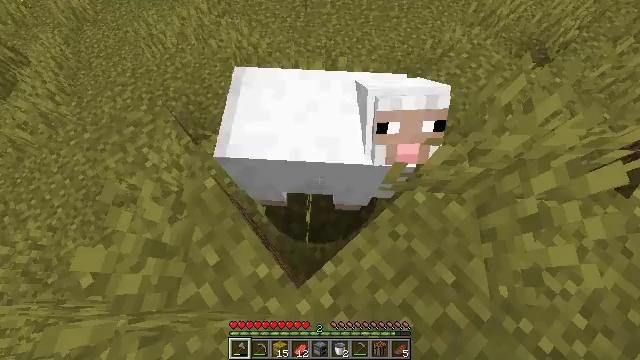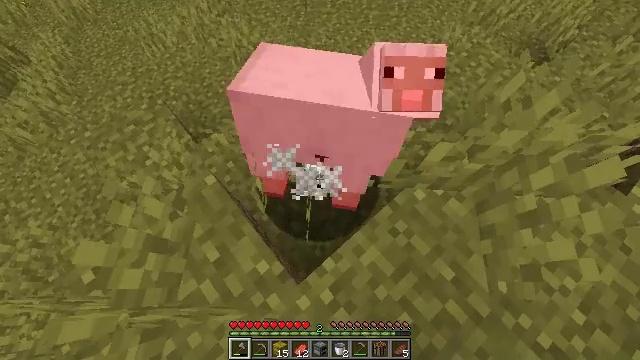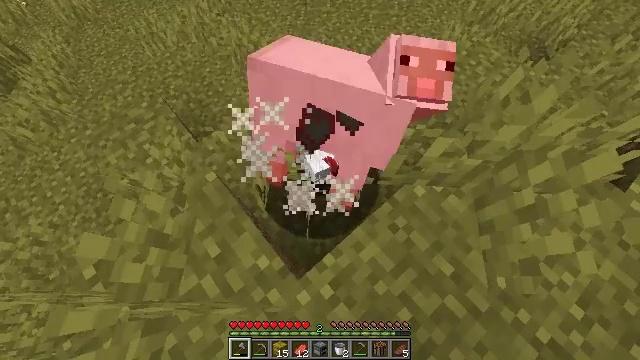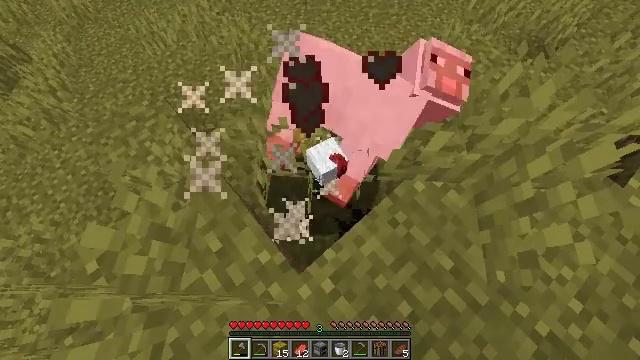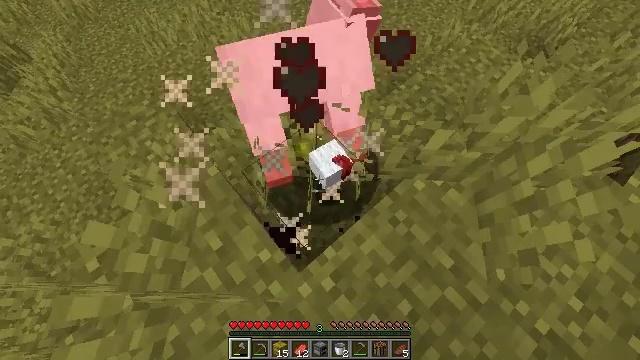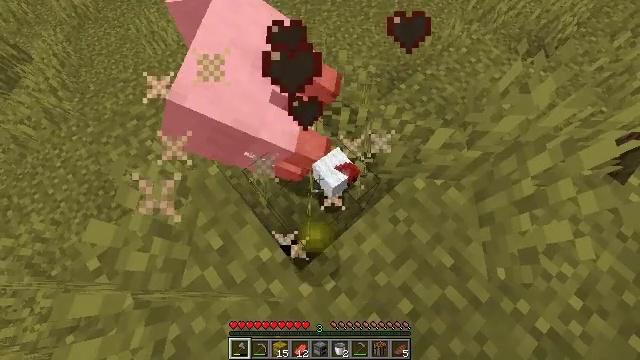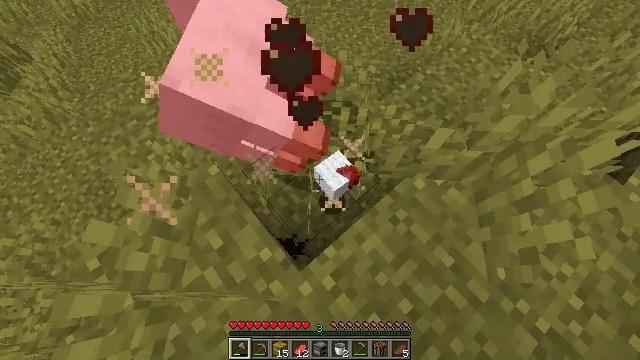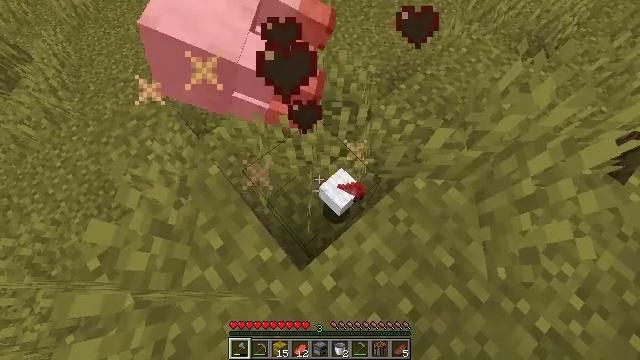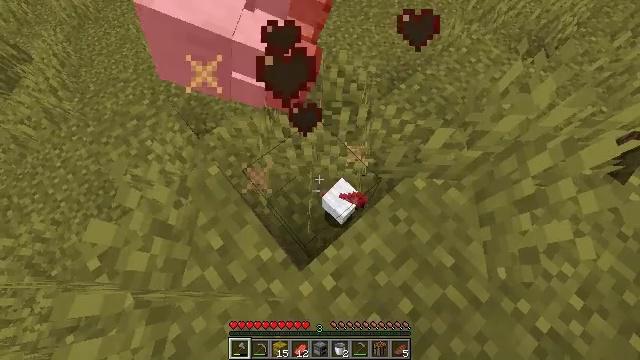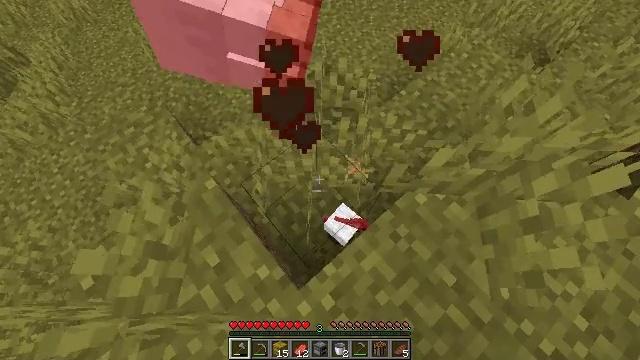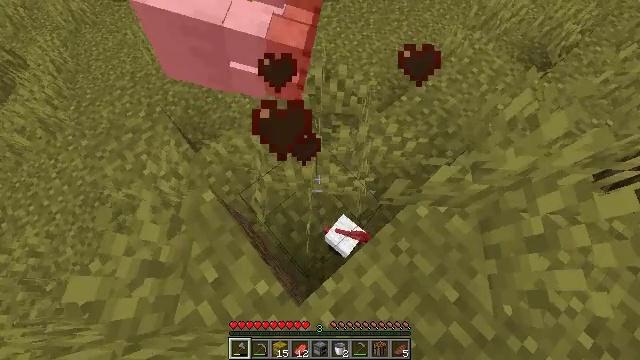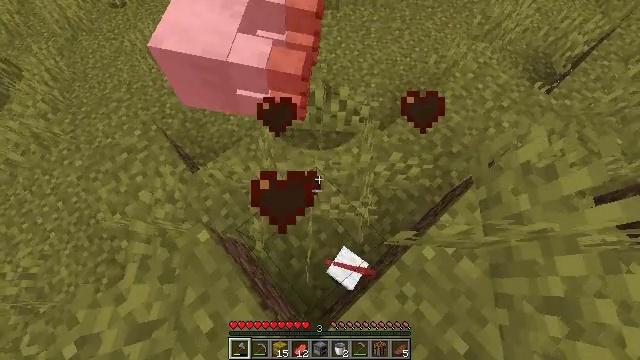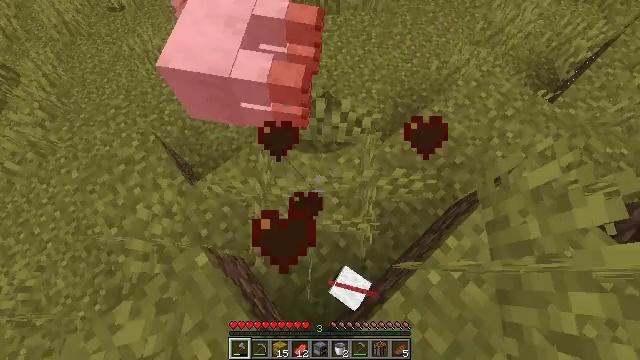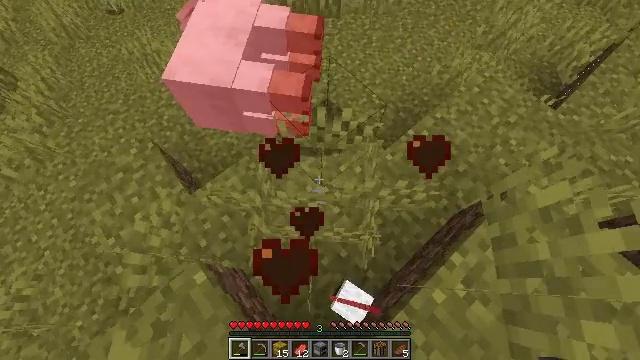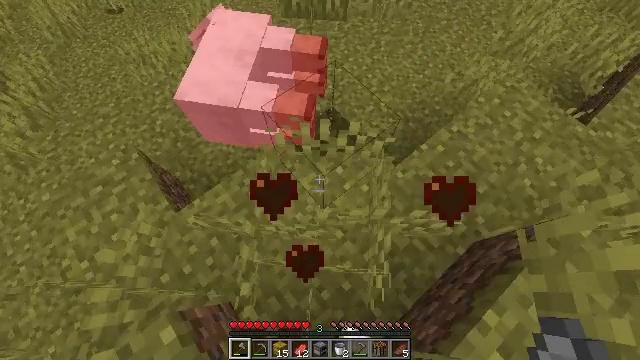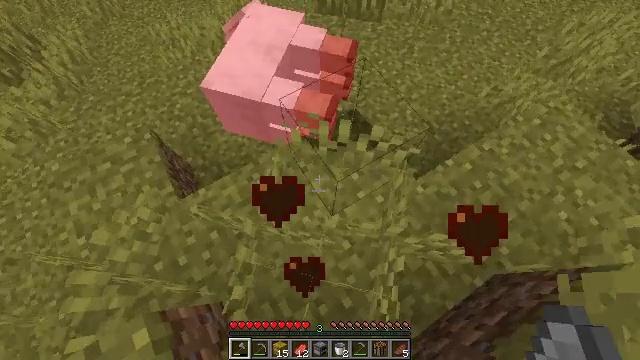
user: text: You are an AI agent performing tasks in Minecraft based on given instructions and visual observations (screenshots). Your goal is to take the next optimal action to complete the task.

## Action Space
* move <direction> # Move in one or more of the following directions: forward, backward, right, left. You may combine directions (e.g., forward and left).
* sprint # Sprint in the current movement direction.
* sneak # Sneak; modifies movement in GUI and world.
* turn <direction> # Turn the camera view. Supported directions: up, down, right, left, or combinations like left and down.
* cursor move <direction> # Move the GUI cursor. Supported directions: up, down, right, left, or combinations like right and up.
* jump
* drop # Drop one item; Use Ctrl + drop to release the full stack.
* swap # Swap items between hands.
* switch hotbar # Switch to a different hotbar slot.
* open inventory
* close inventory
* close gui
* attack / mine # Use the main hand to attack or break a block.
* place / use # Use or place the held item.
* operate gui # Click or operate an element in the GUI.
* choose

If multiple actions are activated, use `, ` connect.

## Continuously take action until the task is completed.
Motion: motion action
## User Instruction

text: Collect a hay block for crafting.
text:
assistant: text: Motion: no_op
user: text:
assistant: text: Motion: no_op
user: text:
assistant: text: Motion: no_op
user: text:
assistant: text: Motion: no_op
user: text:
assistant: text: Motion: no_op
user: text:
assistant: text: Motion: no_op
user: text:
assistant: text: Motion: no_op
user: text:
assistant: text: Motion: no_op
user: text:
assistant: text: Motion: move forward
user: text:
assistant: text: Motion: move forward
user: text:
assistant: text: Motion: move forward
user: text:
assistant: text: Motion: move forward
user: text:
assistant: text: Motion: move forward
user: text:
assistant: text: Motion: move forward, turn left
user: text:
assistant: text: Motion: move forward, turn left
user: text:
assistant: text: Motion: turn left
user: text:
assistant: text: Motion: turn left
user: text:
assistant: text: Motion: no_op
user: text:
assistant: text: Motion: open inventory
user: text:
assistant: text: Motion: open inventory
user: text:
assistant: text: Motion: cursor move right and up, open inventory
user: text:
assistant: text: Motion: cursor move right and up
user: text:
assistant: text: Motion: cursor move right and up
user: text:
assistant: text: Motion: cursor move right and up
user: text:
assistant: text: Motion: no_op
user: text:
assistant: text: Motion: no_op
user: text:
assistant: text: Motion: no_op
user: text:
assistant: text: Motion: no_op
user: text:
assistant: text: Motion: no_op
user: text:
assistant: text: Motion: no_op